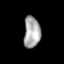
Tissue: prostate
Cell type: Myeloid cells
Senescence score: 0.3326
Nuclear area (px): 505
Mean DAPI intensity: 168.891